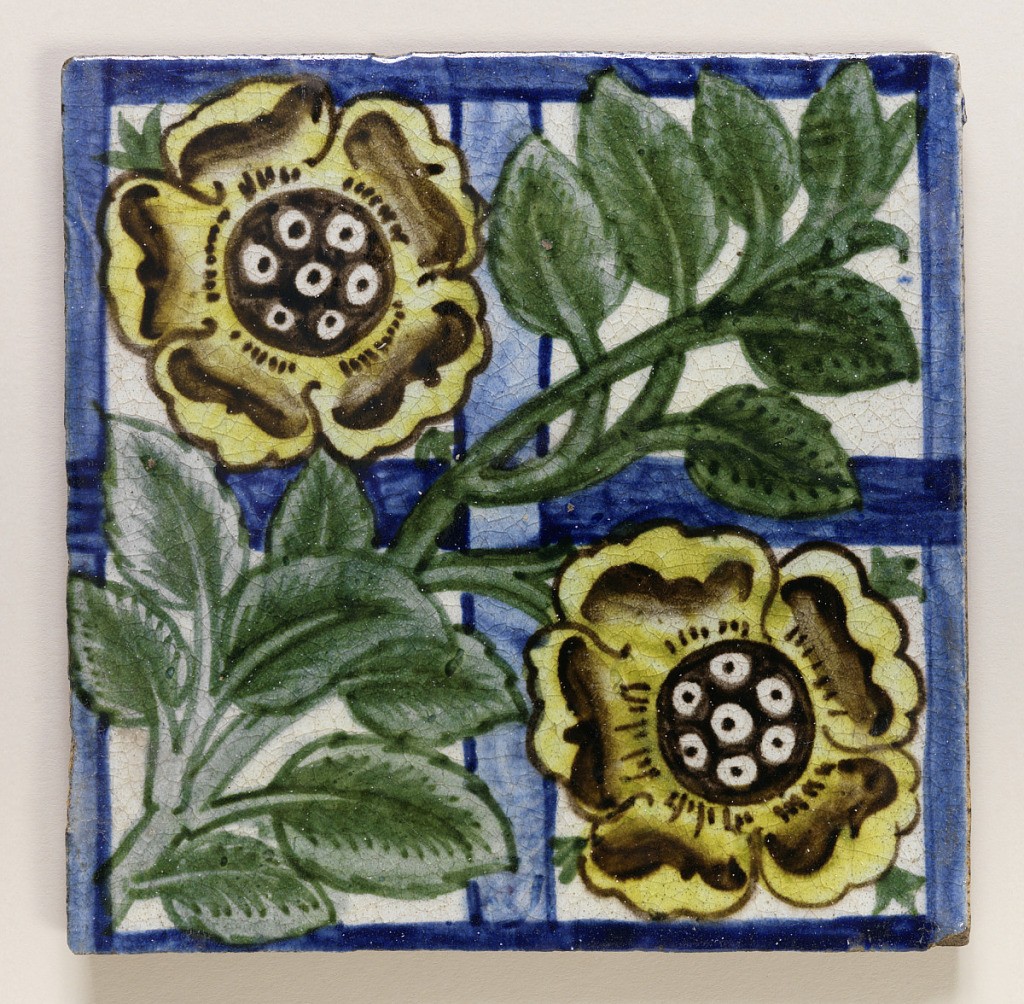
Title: Tile
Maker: William Frend De Morgan, British, 1839–1917
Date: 1882–88
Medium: Glazed earthenware
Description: Square tile of reddish buff clay with grog added. On white crackled glaze blue border and cross bars, over which a diagonally set plant with two large yellow flowers in painted.